Interaction volume radius: 5 \u00c5
Interaction volume height: 30 \u00c5
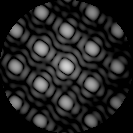
Disorder parameter: 0.04096